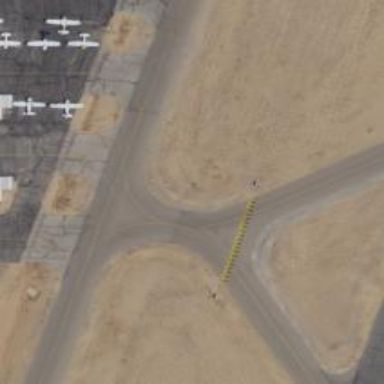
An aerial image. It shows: Image of taxiway at airport.